Question: I am trying to determine which students are eligible for promotion by checking how many classes they have attended against a known number of class and if they are add Eligible for promotion in the last value of each of the corresponding rows.
My end goal is to compare each persons total classes and check them against the requirements for each promotion. Each number below is the amount of time in grade at that level before they are eligible for promotion. I haven't tried getting the other belt levels yet. I have just been trying to get White Belt to Yellow Belt working.
- - - - - - - -

Here is the code....
'''
' RUN QUERY
Access.ExecQuery("SELECT COUNT(StudentID) as TotalClasses, FirstName, LastName FROM Attend GROUP BY FirstName, LastName")
' REPORT & ABORT ON ERRORS
If NoErrors(True) = False Then End
Access.DBDT.Columns.Add("PromotionStatus", GetType(System.String))
For Each row As DataRow In Access.DBDT.Rows
For i = 0 To Access.DBDT.Rows.Count - 1
If (row.Field(Of Integer)(0)) > 12 Then
Access.DBDT.Rows(i)("PromotionStatus") = "Eligible for Yellow Belt"
End If
Next
Next
' FILL DATAGRID
dgvTestDue.DataSource = Access.DBDT
'''
@JayV I tried the code you posted and it worked perfect for anyone with more than 12 classes. I then tried to build on that to process the rest of the time in grade/class requirement and it ignored everything after the first If and did not process any of the ElseIf.
Here is what I tried that didn't work....
'''
If (row.Field(Of Integer)("TotalClasses")) > 12 Then
row("PromotionStatus") = "Eligible for Yellow Belt"
ElseIf (row.Field(Of Integer)("TotalClasses")) > 48 Then
row("PromotionStatus") = "Eligible for Yellow Belt"
ElseIf (row.Field(Of Integer)("TotalClasses")) > 108 Then
row("PromotionStatus") = "Eligible for Green Belt"
ElseIf (row.Field(Of Integer)("TotalClasses")) > 252 Then
row("PromotionStatus") = "Eligible for Purple Belt"
ElseIf (row.Field(Of Integer)("TotalClasses")) > 348 Then
row("PromotionStatus") = "Eligible for Ikkyu"
ElseIf (row.Field(Of Integer)("TotalClasses")) > 444 Then
row("PromotionStatus") = "Eligible for Nikyu"
ElseIf (row.Field(Of Integer)("TotalClasses")) > 540 Then
row("PromotionStatus") = "Eligible for Sankyu"
ElseIf (row.Field(Of Integer)("TotalClasses")) > 636 Then
row("PromotionStatus") = "Eligible for Shodan"
ElseIf (row.Field(Of Integer)("TotalClasses")) > 780 Then
row("PromotionStatus") = "Eligible for Nidan"
End If
'''
and this was the only way I got it to work. Is there any easier/more efficient way and why didn't the ElseIf work?
'''
If (row.Field(Of Integer)("TotalClasses")) > 12 Then
row("PromotionStatus") = "Eligible for Yellow Belt"
End If
If (row.Field(Of Integer)("TotalClasses")) > 48 Then
row("PromotionStatus") = "Eligible for Orange Belt"
End If
If (row.Field(Of Integer)("TotalClasses")) > 108 Then
row("PromotionStatus") = "Eligible for Green Belt"
End If
If (row.Field(Of Integer)("TotalClasses")) > 252 Then
row("PromotionStatus") = "Eligible for Purple Belt"
End If
If (row.Field(Of Integer)("TotalClasses")) > 348 Then
row("PromotionStatus") = "Eligible for Ikkyu"
End If
If (row.Field(Of Integer)("TotalClasses")) > 444 Then
row("PromotionStatus") = "Eligible for Nikyu"
End If
If (row.Field(Of Integer)("TotalClasses")) > 540 Then
row("PromotionStatus") = "Eligible for Sankyu"
End If
If (row.Field(Of Integer)("TotalClasses")) > 636 Then
row("PromotionStatus") = "Eligible for Shodan"
End If
'''
Sorry for the follow question after I marked the original post. I can ask this in a separate question if you want me to.
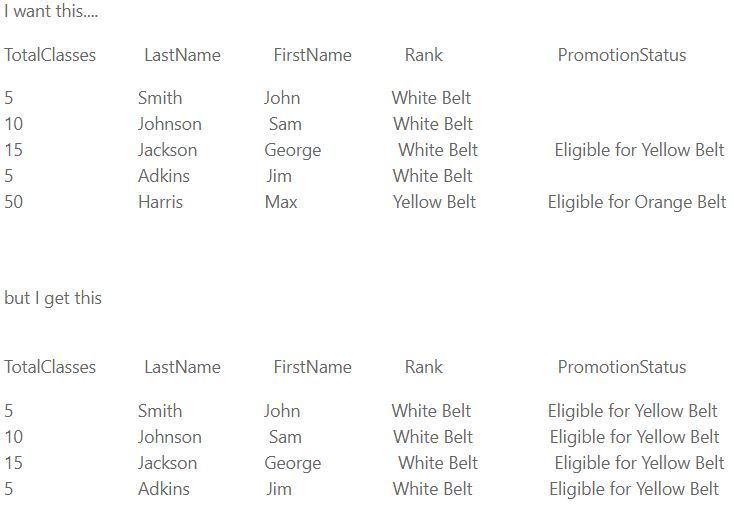
Answer: You are looping through the list of students twice.
Once with
'''
For Each row As DataRow In Access.DBDT.Rows
'''
and a second time with
'''
For i = 0 To Access.DBDT.Rows.Count - 1
'''
and the final assignment of the Eligibility will be based on the last student in the list (Max Harris).
Using this should take care of the problem
'''
For Each row As DataRow In Access.DBDT.Rows
If (row.Field(Of Integer)("TotalClasses")) > 12 Then
row("PromotionStatus") = "Eligible for Yellow Belt"
End If
Next
'''
It's generally better to use Column names rather than numbers as the order may change.
When checking groups of numbers you need to check the upper and lower boundaries in each If (or ElseIf) statement.
Example:
'''
Dim totalClasses As Integer = row.Field(Of Integer)("TotalClasses")
If totalClasses > 12 AndAlso totalClasses <= 48 Then
row("PromotionStatus") = "Eligible for Yellow Belt"
ElseIf totalClasses > 48 AndAlso totalClasses <= 108 Then
row("PromotionStatus") = "Eligible for Orange Belt"
ElseIf totalClasses > 108 AndAlso totalClasses <= 252 Then
row("PromotionStatus") = "Eligible for Green Belt"
ElseIf totalClasses > 252 AndAlso totalClasses <= 348 Then
row("PromotionStatus") = "Eligible for Purple Belt"
ElseIf totalClasses > 348 AndAlso totalClasses <= 444 Then
row("PromotionStatus") = "Eligible for Ikkyu"
ElseIf totalClasses > 444 AndAlso totalClasses <= 540 Then
row("PromotionStatus") = "Eligible for Nikyu"
ElseIf totalClasses > 540 AndAlso totalClasses <= 636 Then
row("PromotionStatus") = "Eligible for Sankyu"
ElseIf totalClasses > 636 Then
row("PromotionStatus") = "Eligible for Shodan"
End If
'''
What was happening in your code was that the first If check was passing, therefore the rest of the cases were not checked against. It is a Logic Error in your code, not a syntax error.